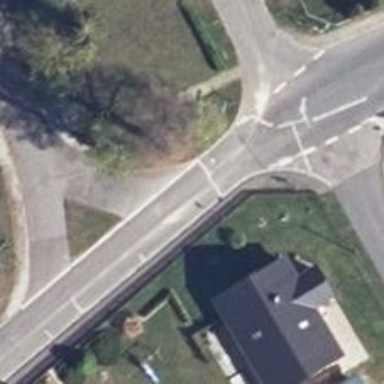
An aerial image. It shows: Tertiary road with asphalt surface.